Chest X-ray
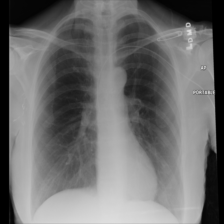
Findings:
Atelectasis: negative
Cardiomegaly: negative
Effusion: negative
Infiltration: negative
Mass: negative
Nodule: negative
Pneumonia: negative
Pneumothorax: negative
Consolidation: negative
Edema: negative
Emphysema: negative
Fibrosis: negative
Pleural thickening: negative
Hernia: negative